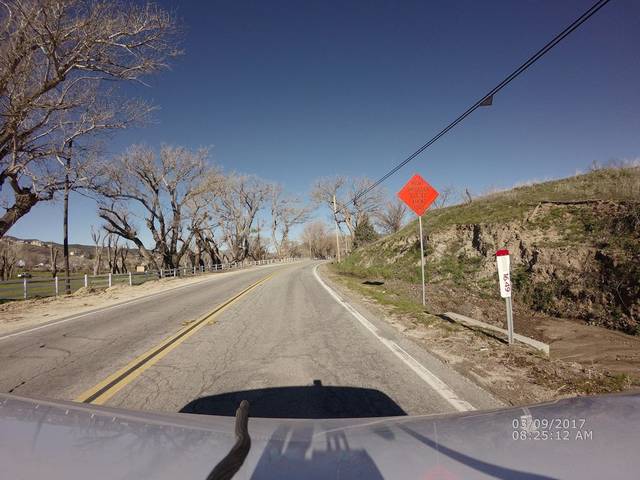
Region: Mexico
Coordinates: 34.662, -118.383